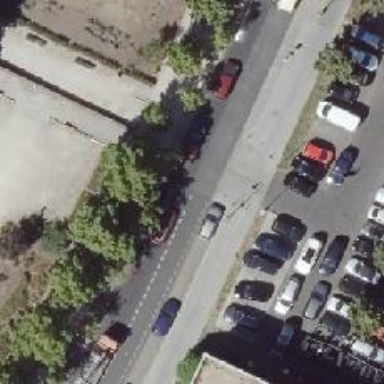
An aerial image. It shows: Tertiary road with asphalt surface leading to bus stop for parking on the right side.